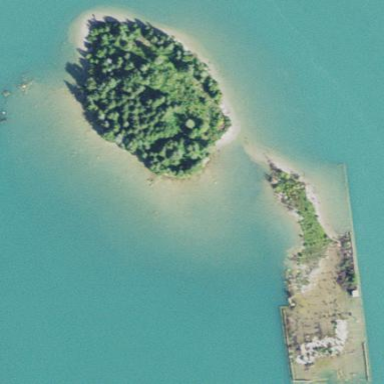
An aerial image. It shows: Islet.